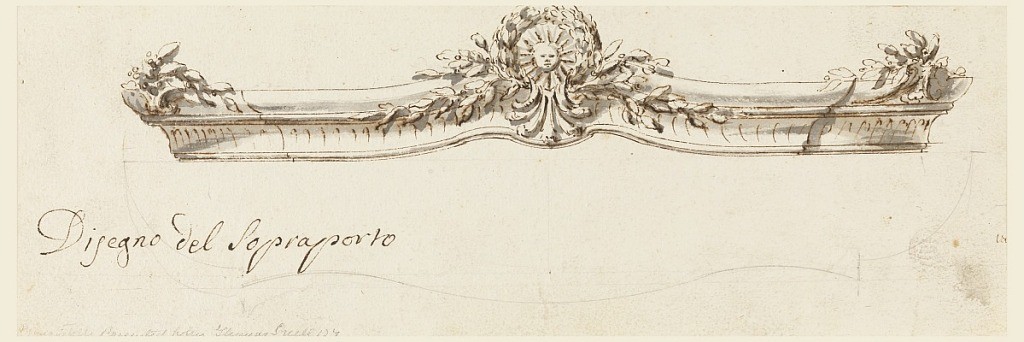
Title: Design for an over door
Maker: Carlo Marchionni, Italian, 1702–1786
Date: ca. 1730
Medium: Graphite, pen and sepia ink, brush and gray watercolor on cardboard
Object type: Drawing
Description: Only the curved cresting; below, moulding with ovolo design. Center: laurel medallion with head of sun at the edges, branches of laurel. The outline of the lower part sketched in graphite.